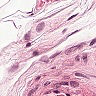
Metastatic tissue present: no